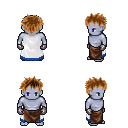
a pixel art fantasy rpg character, male body template, dark elf, purple skin, white trimmed cape, robe skirt, brown bedhead hairstyle, metal gloves, four views (front, back, left, right), 2x2 character sprite sheet, small pixel art, hard edges, no anti-aliasing